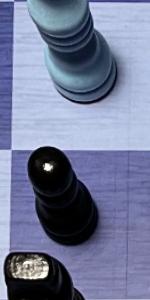
Label: Pawn_Black